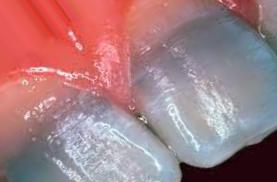
Condition: Tooth Discoloration